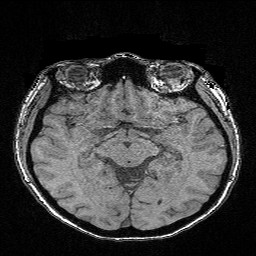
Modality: FLASH
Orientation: coronal
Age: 24
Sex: female